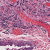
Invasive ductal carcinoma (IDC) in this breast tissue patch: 1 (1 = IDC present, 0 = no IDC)